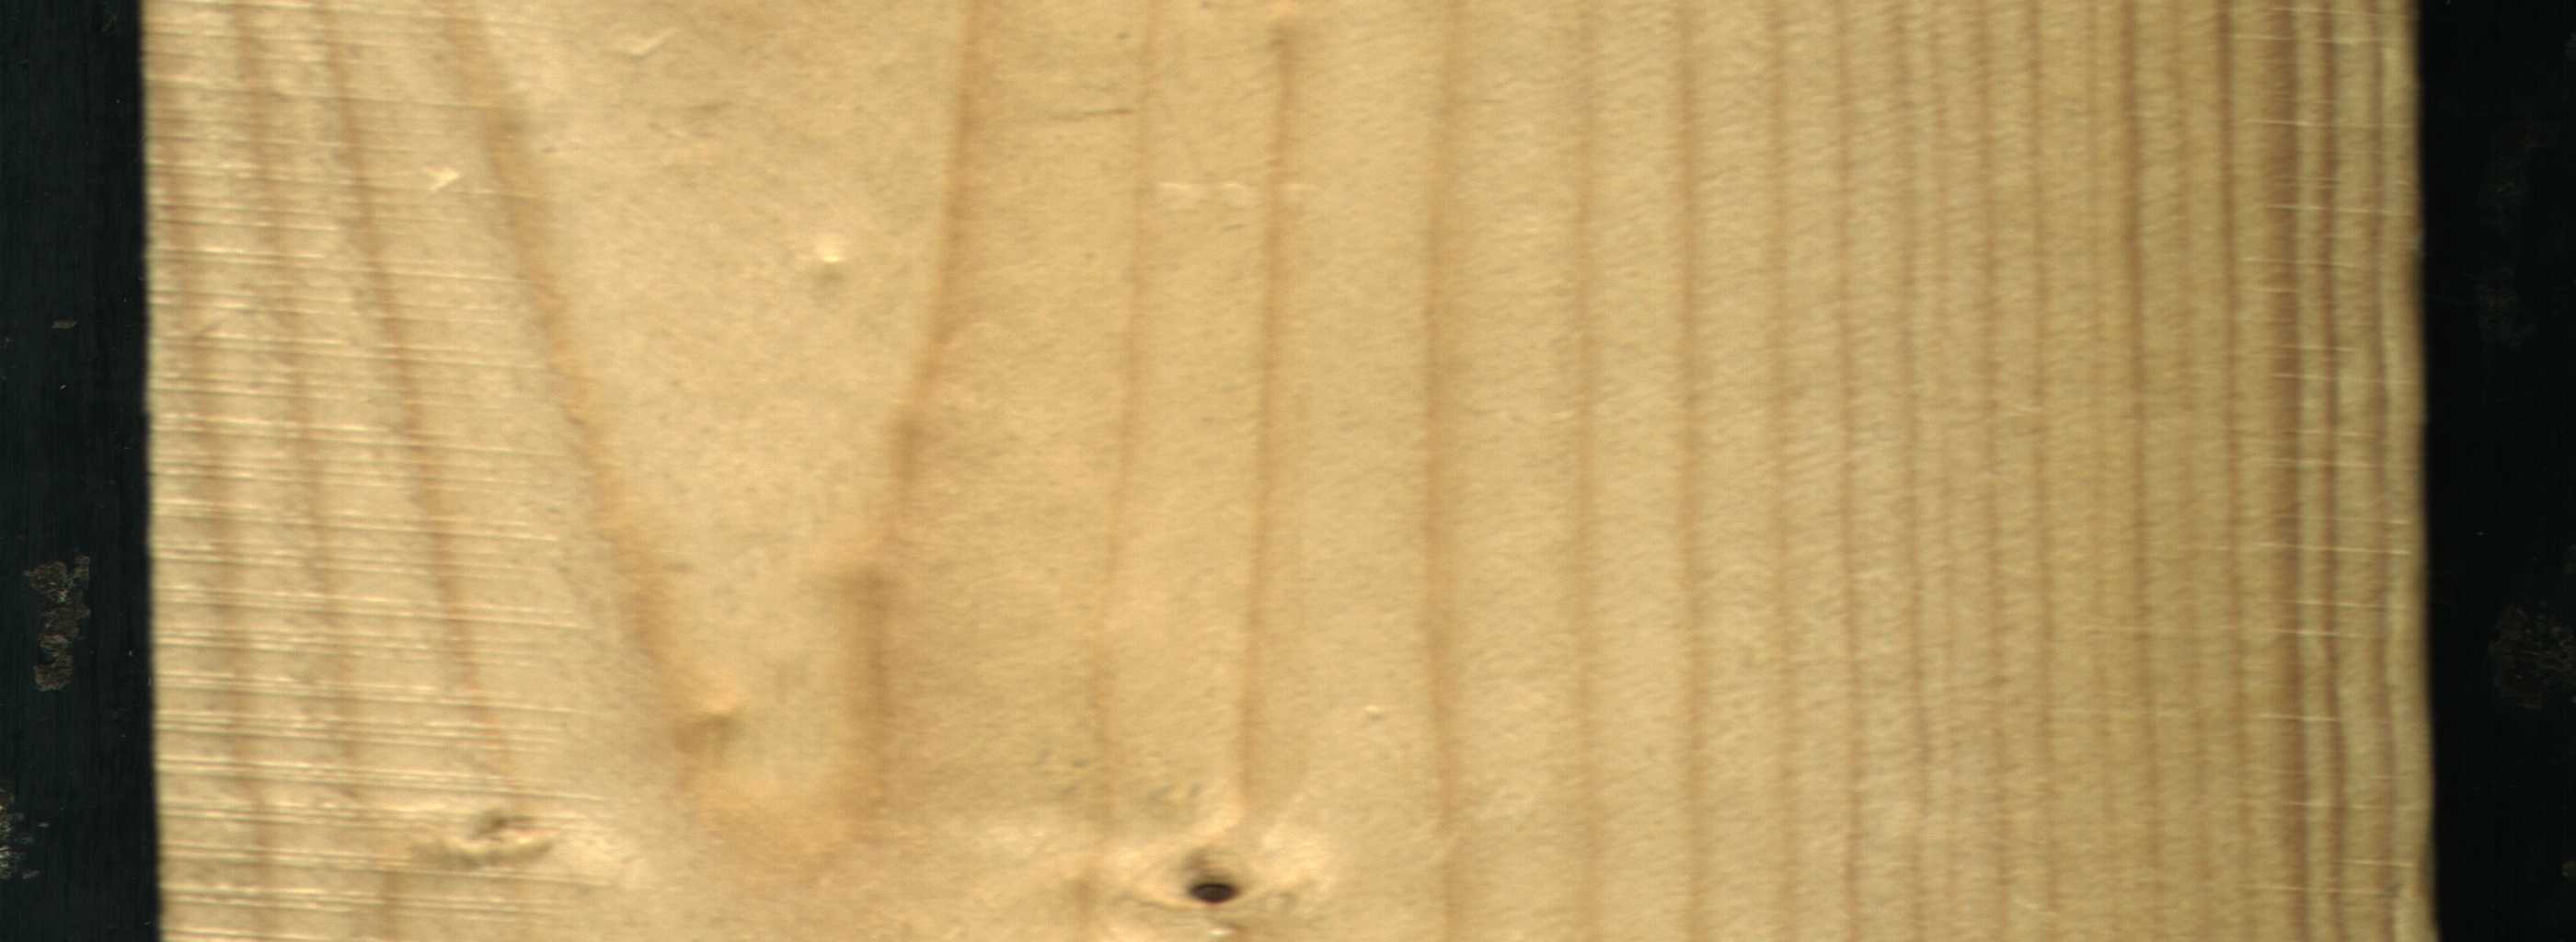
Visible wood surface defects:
Dead_Knot